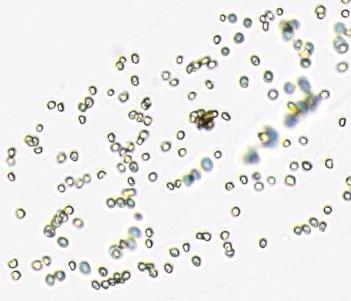
Label: Phaeocystis